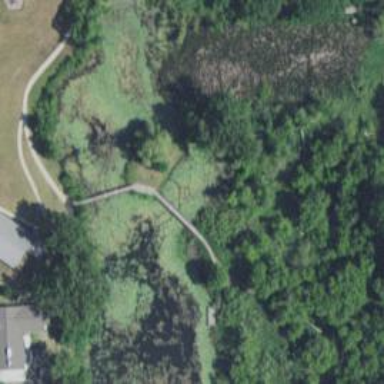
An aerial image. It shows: Path on bridge.